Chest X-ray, PA view. Patient: 21 years old, sex M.
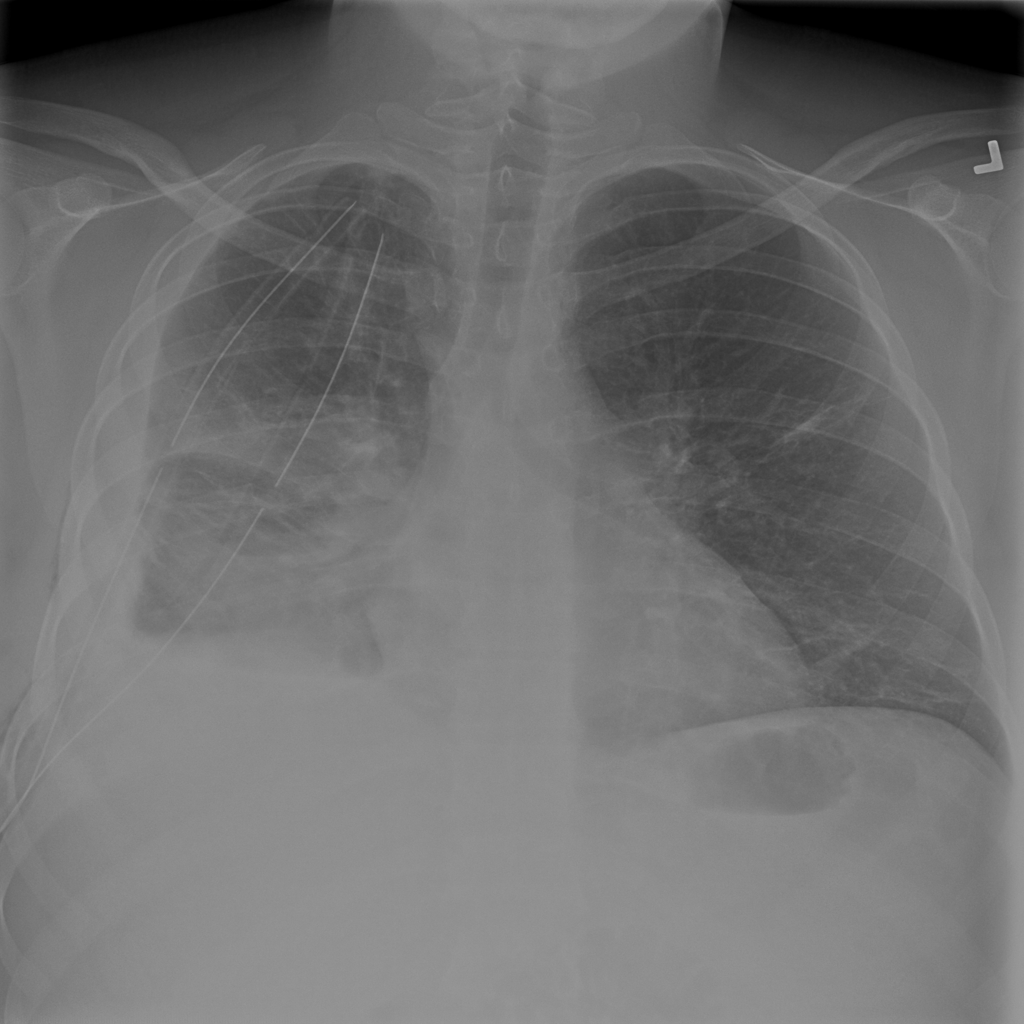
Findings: Emphysema